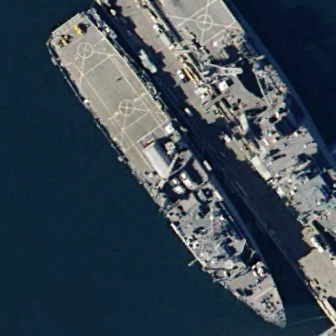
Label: combat